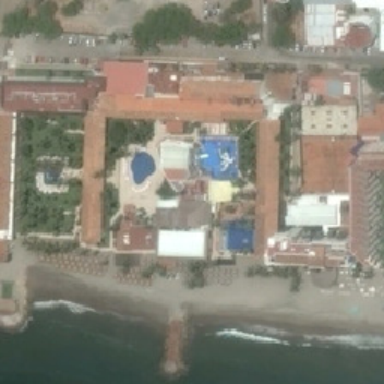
The color of the resort is different .